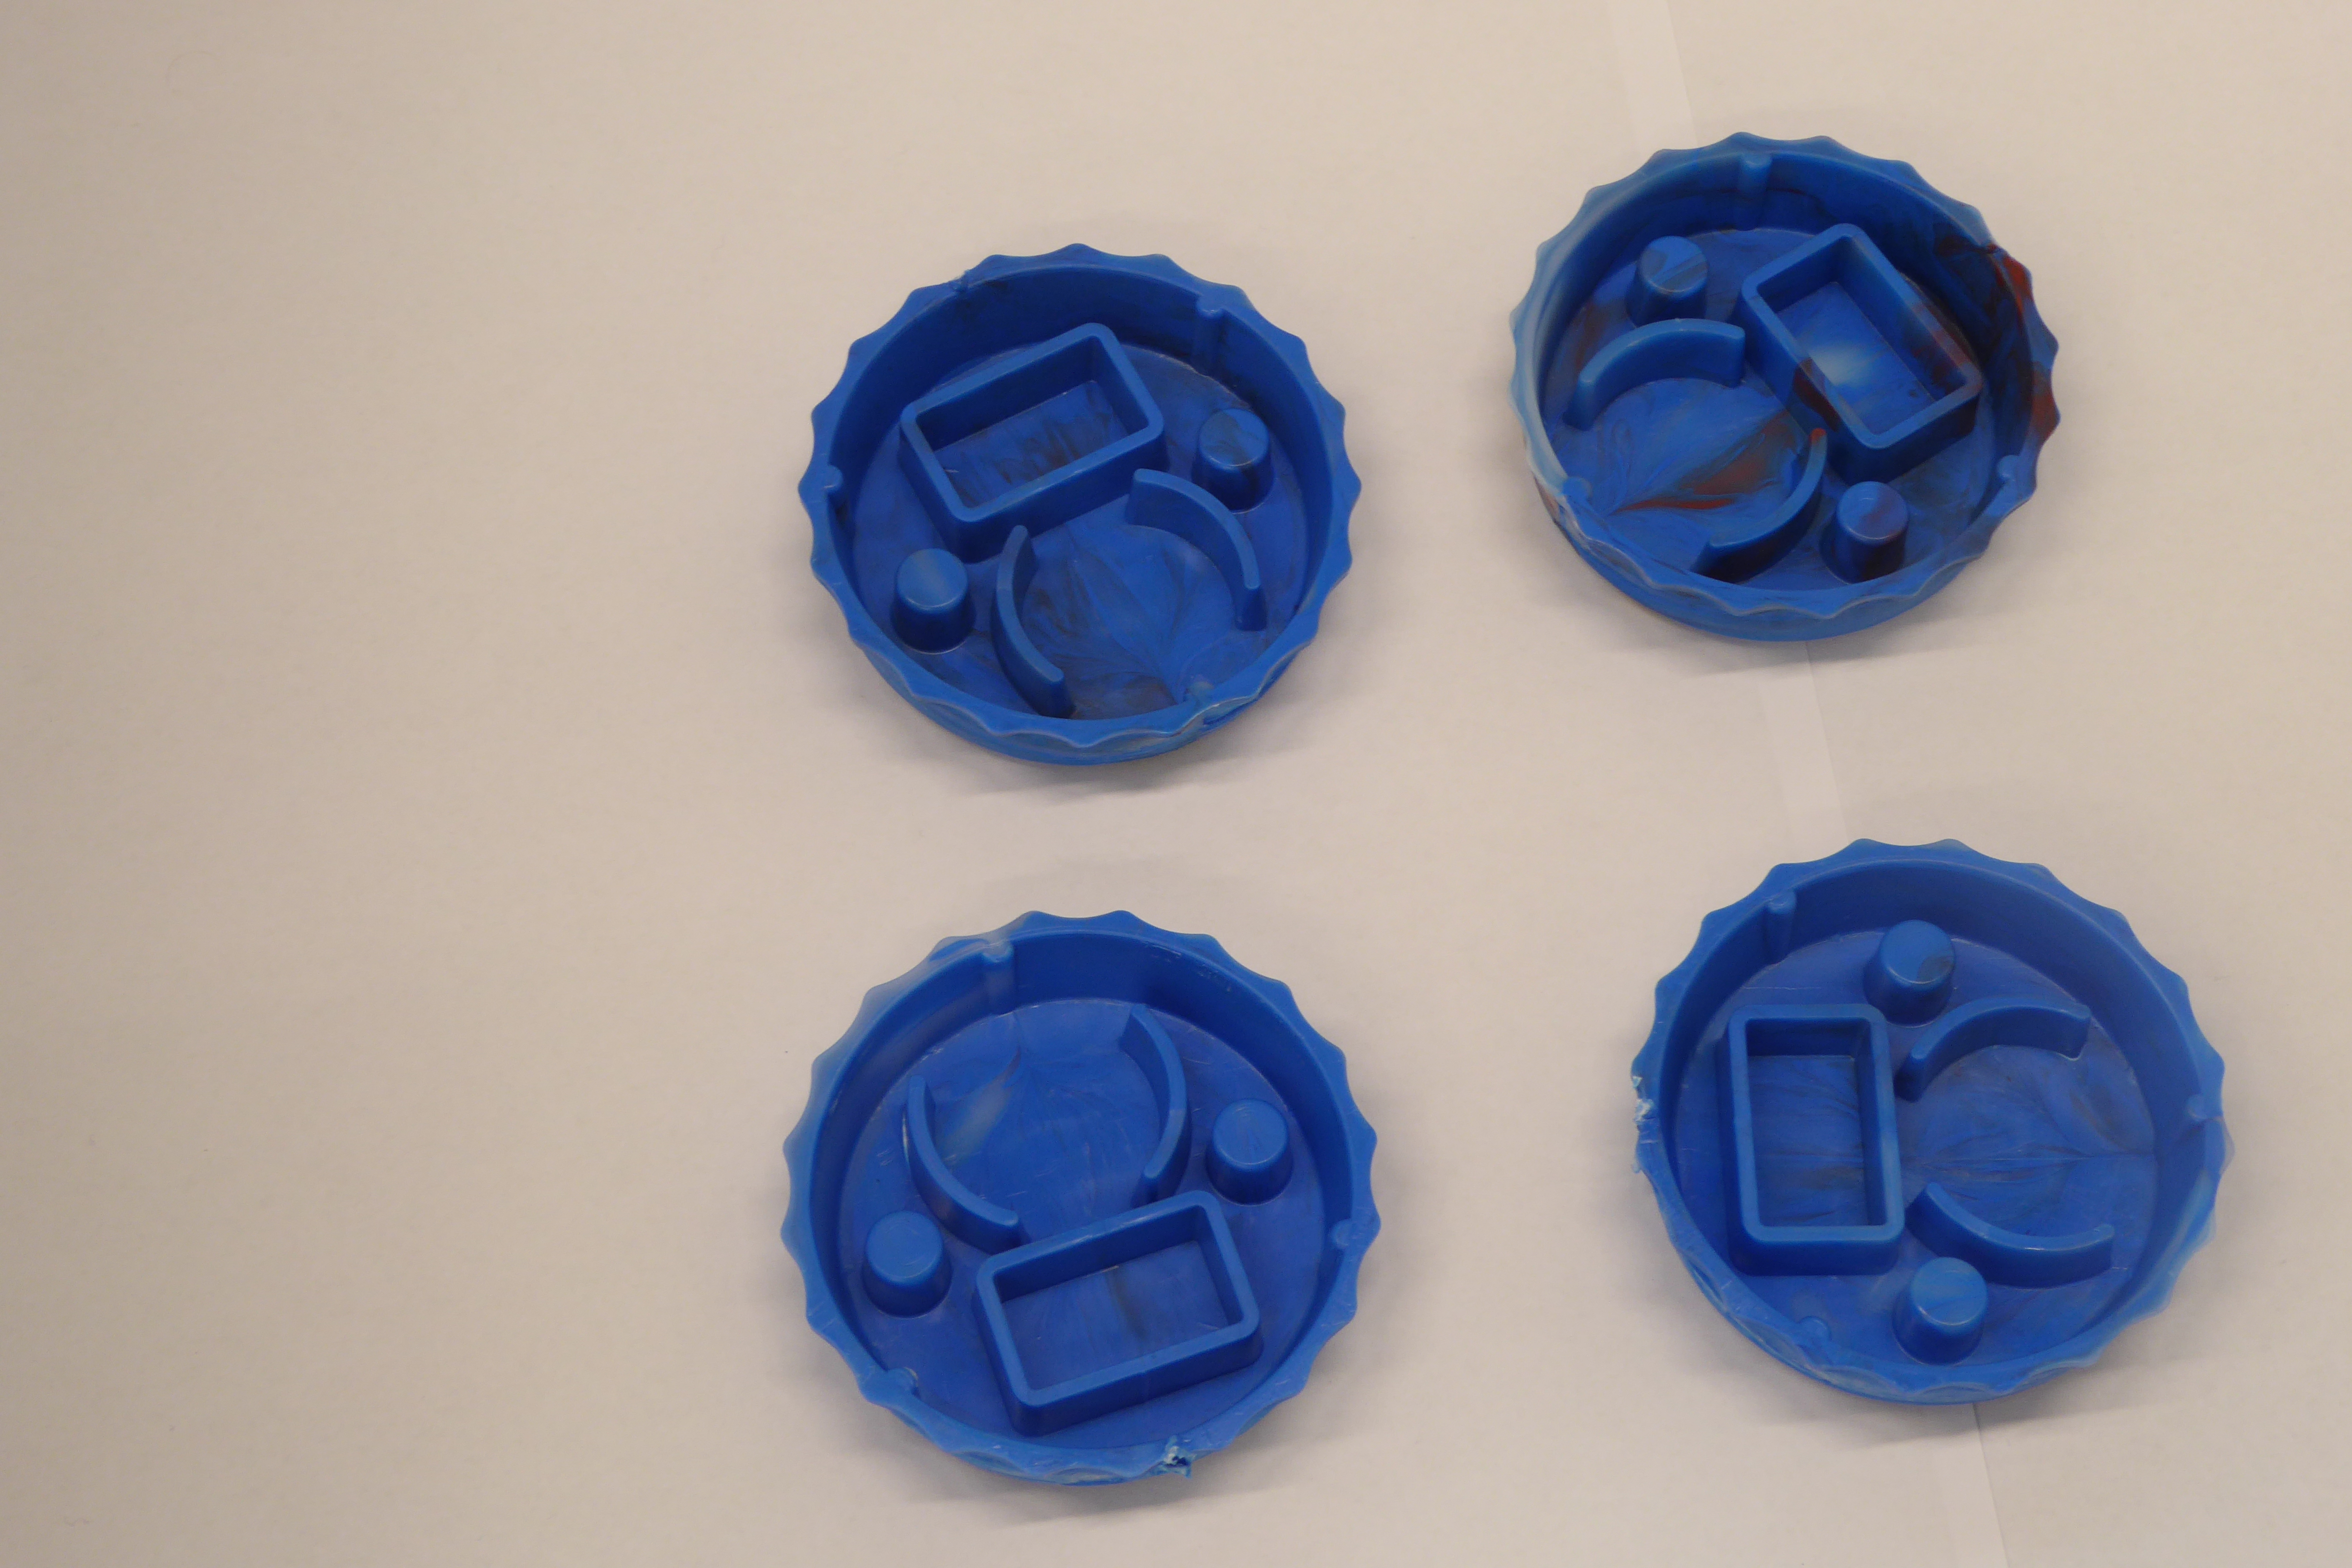
Label: Bottle Opener - Cover